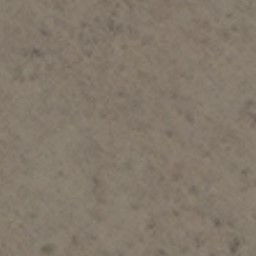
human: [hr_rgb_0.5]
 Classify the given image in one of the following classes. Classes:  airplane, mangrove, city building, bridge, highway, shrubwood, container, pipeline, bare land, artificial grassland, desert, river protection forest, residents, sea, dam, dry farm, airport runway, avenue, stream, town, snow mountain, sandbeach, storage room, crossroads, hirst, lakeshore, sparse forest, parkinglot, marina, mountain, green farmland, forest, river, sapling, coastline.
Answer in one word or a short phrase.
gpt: bare land